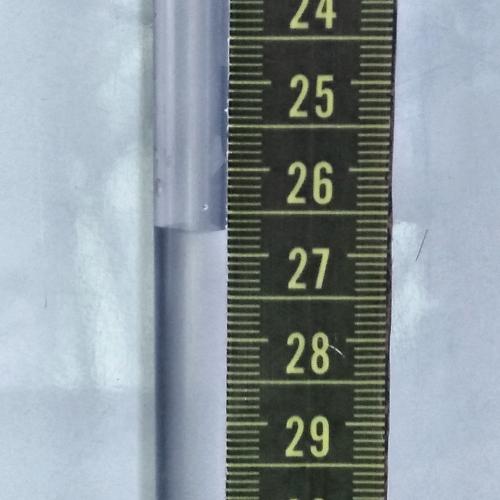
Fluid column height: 26.7 cm